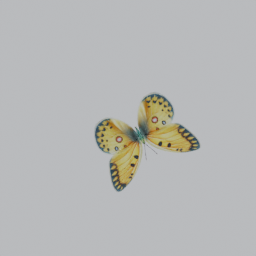
Label: animals